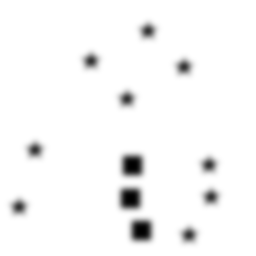
Squares: 3
Triangles: 0
Stars: 9
Total shapes: 12